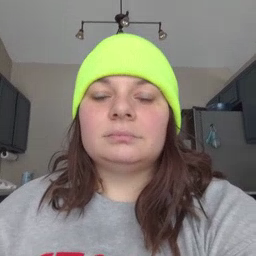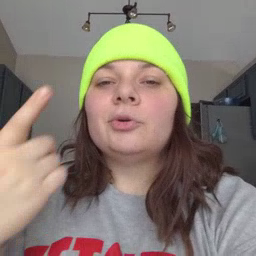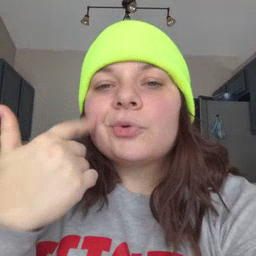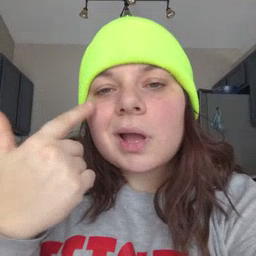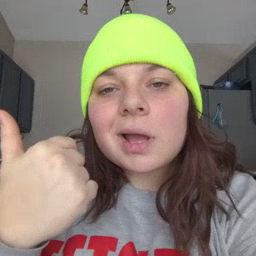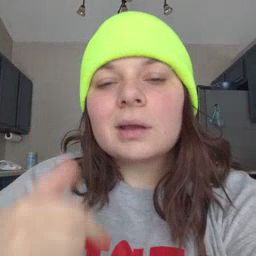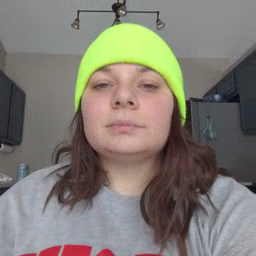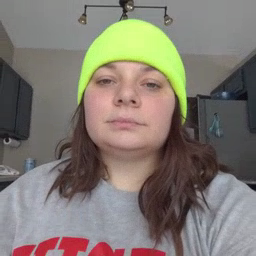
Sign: cry